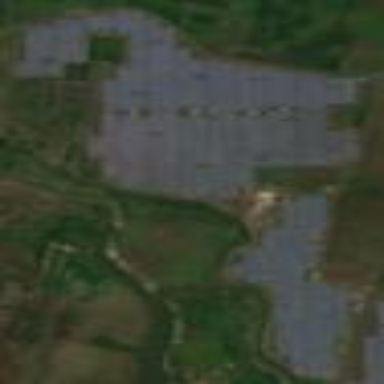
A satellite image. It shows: Fence surrounds solar photovoltaic panel power plant. The plant generates electricity.